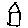
Label: house